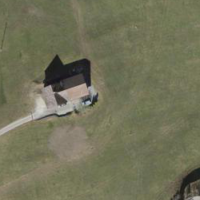
EUNIS habitat code: 24
Species observed at this site:
Euphorbia cyparissias